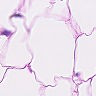
Metastatic tissue present: no